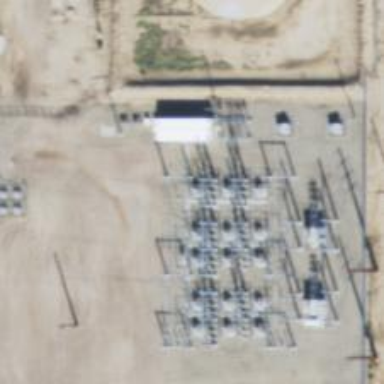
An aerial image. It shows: Switch used for power control.